Interaction volume radius: 5 \u00c5
Interaction volume height: 25 \u00c5
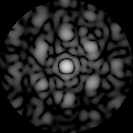
Disorder parameter: 0.4872